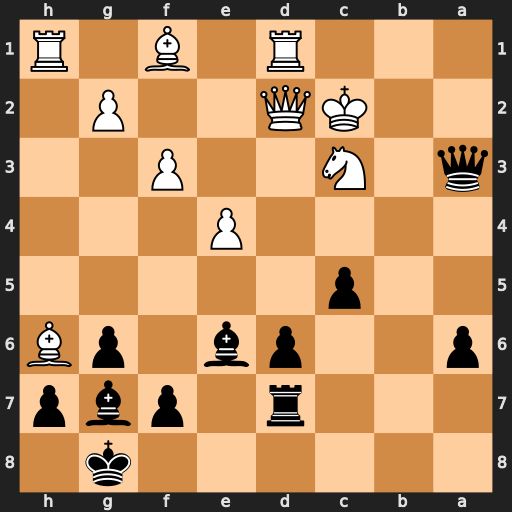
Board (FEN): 6k1/3r1pbp/p2pb1pB/2p5/4P3/q1N2P2/2KQ2P1/3R1B1R
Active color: b
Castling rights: -
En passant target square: -
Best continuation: Qb3+ Kd3 Bc4+ Ke3 Bxc3 Bxc4 Bxd2+